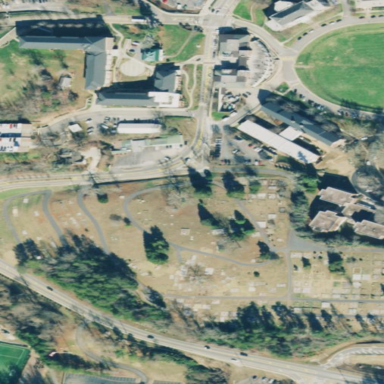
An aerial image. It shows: Cemetery.